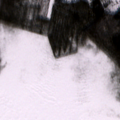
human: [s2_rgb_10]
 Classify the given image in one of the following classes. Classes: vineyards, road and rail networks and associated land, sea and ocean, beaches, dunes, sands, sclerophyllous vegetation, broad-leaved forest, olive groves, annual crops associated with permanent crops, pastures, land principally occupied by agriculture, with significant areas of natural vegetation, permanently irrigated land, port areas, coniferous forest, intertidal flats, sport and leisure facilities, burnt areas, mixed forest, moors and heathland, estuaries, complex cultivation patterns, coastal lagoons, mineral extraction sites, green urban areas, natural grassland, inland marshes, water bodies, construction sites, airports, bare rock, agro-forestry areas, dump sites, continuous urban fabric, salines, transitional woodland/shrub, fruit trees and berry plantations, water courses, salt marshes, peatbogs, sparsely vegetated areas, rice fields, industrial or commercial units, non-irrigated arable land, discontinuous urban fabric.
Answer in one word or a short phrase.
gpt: mixed forest, transitional woodland/shrub, peatbogs